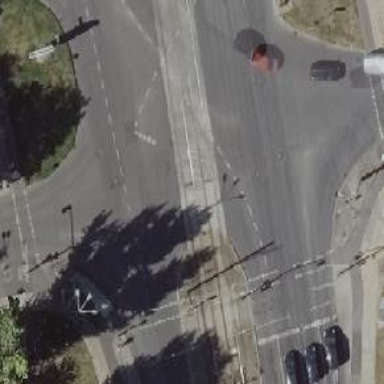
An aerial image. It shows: Tram level crossing on railway.